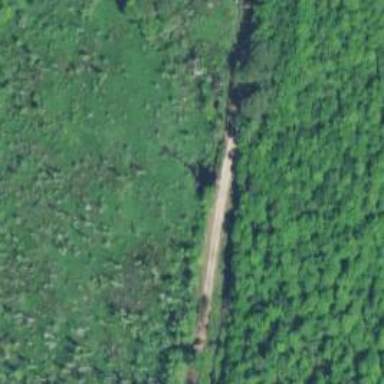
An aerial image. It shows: Culvert tunnel.